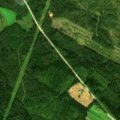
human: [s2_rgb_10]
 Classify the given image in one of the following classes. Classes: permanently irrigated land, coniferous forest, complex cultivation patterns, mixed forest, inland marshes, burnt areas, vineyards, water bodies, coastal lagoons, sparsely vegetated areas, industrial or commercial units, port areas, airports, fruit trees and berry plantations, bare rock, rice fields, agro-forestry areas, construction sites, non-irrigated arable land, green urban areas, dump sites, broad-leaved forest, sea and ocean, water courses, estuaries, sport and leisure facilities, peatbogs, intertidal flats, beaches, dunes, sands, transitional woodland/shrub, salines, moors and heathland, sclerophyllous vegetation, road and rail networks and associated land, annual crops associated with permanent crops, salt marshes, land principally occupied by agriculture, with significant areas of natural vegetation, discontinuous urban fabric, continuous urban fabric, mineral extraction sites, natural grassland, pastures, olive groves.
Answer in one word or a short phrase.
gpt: coniferous forest, mixed forest